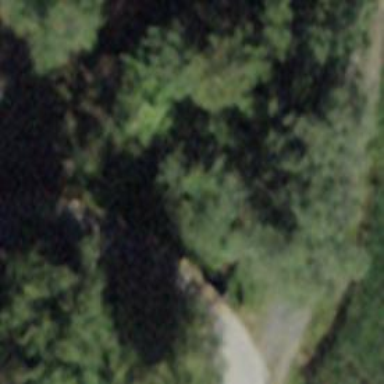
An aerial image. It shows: Culvert tunnel.